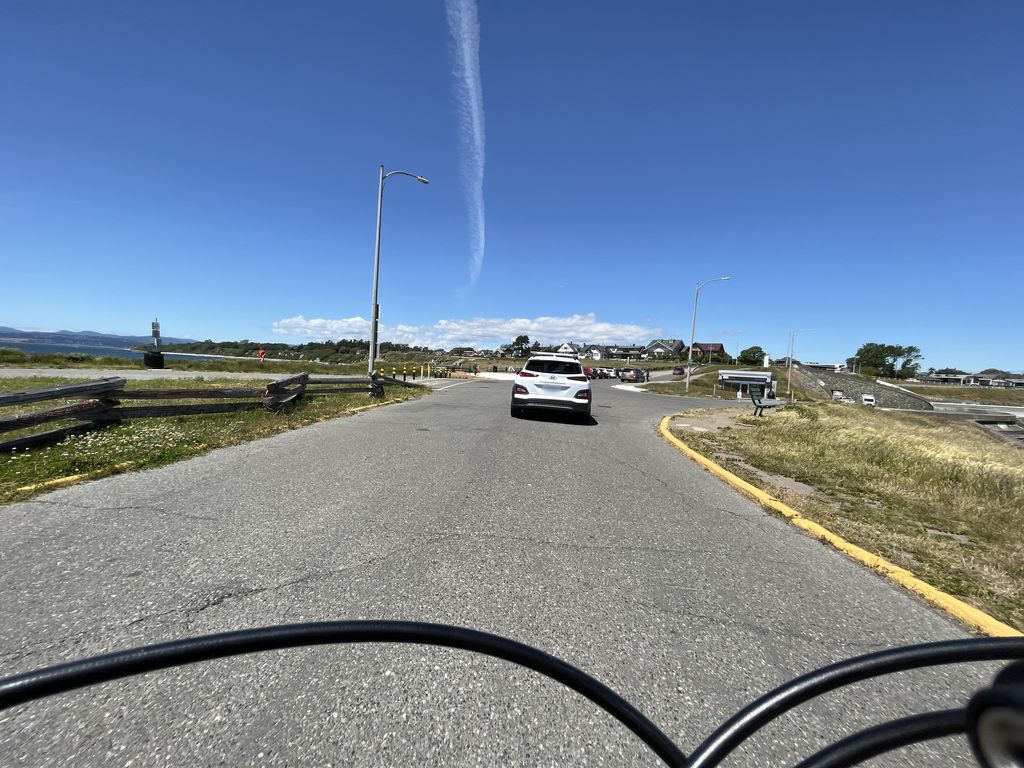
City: victoria